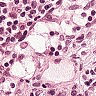
Metastatic tissue present: no